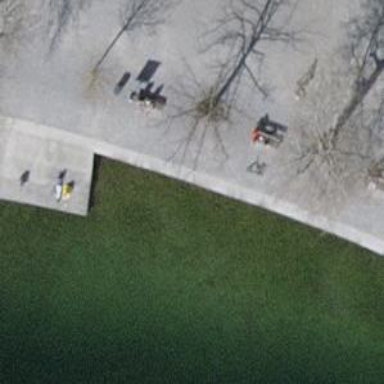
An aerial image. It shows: Bench for seating.